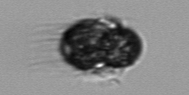
Label: Mesodinium